Question: I have created the following

And I don't know how to fix the spacing between the tabs.
Maybe the solution is extrimply simple but I cannot figure it out.
I have try several methods but I cannot find out a solution.
Any idea please for what is wrong with that ?
Here you can find the code : <URL>
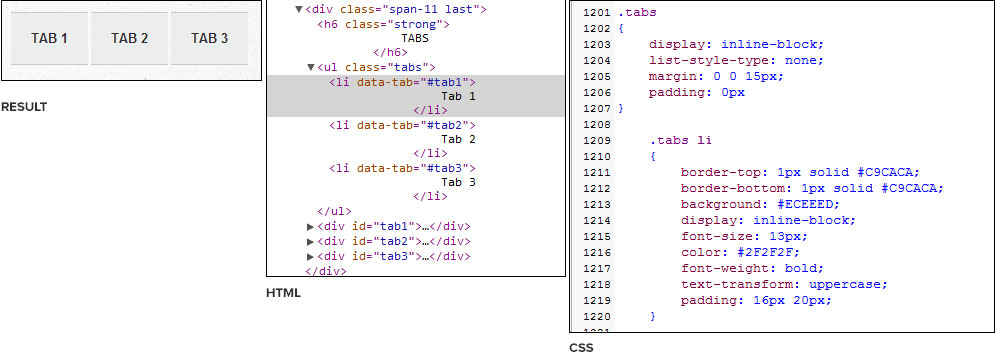
Answer: They have a margin because there is a whitespace character (space, '') between them:
'''
<ul class='tabs'>
<li data-tab="#tab1">
Tab 1
</li><li data-tab="#tab2"> <!-- remove spaces -->
Tab 2
</li><li data-tab="#tab3"> <!-- remove spaces -->
Tab 3
</li>
</ul>
'''
<URL>